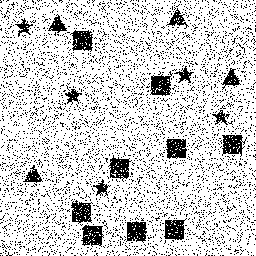
Squares: 9
Triangles: 4
Stars: 5
Total shapes: 18